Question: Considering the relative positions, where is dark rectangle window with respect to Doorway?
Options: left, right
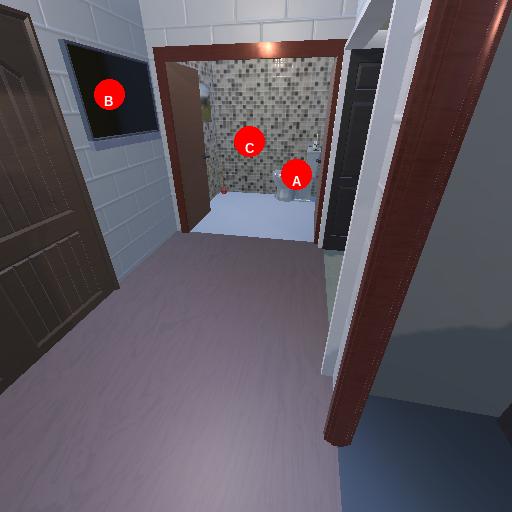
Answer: left